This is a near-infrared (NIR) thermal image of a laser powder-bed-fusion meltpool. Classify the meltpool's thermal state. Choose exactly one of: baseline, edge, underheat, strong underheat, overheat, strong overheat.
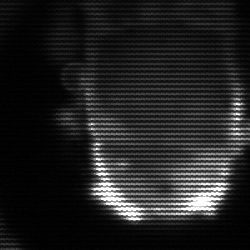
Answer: baseline